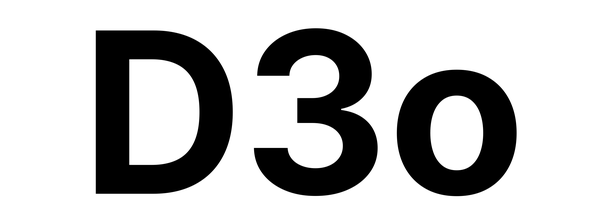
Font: Inter_Bold